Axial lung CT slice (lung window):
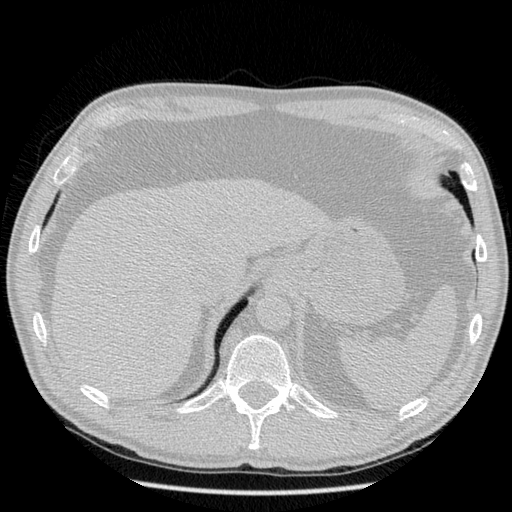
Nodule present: no